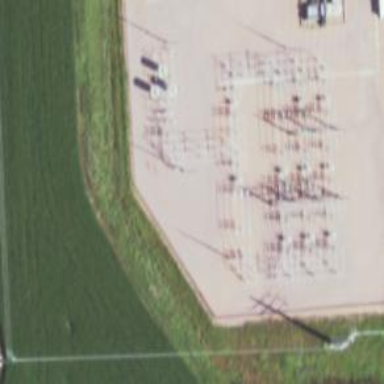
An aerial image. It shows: Switch used for power control.